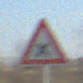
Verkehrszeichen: KreuzungOderEinmuendung
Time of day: MorningAfternoon
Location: Outdoor (Suburban)
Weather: PartlyCloudy
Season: NotSpecified
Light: Natural